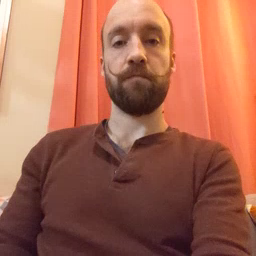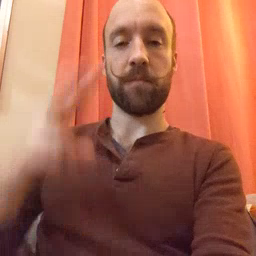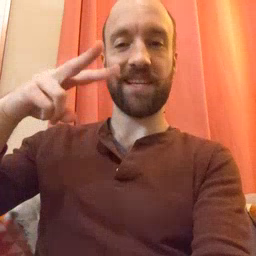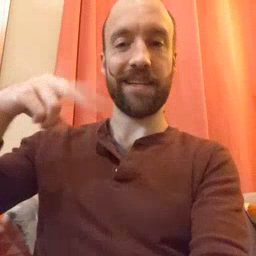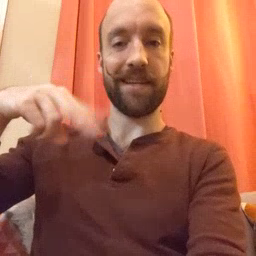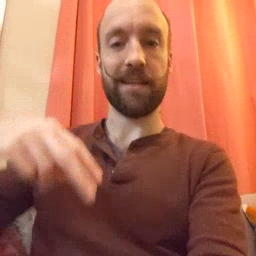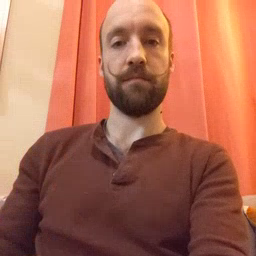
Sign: read